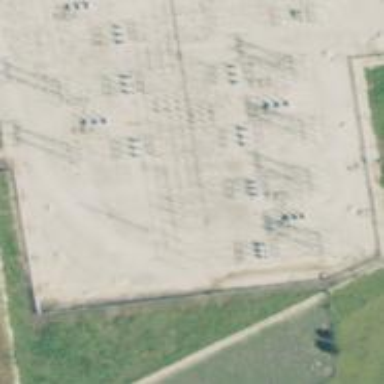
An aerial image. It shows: Switch used for power control.